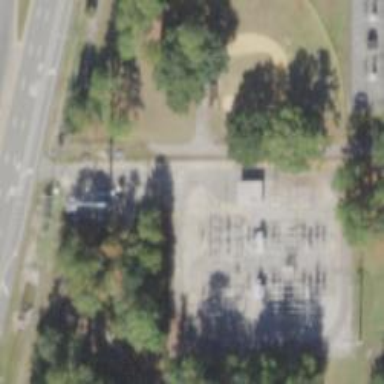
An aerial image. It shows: Outdoor distribution level power substation.